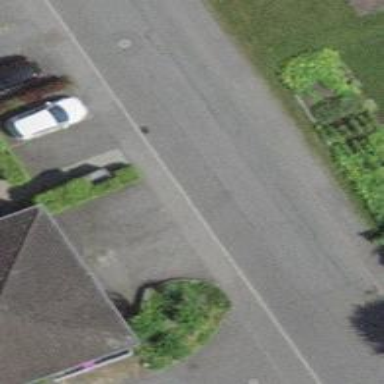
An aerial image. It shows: Driveway leading to service road.